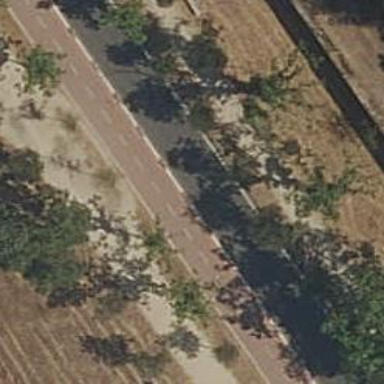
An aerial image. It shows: Residential road with asphalt surface and designated cycle lane on the left.